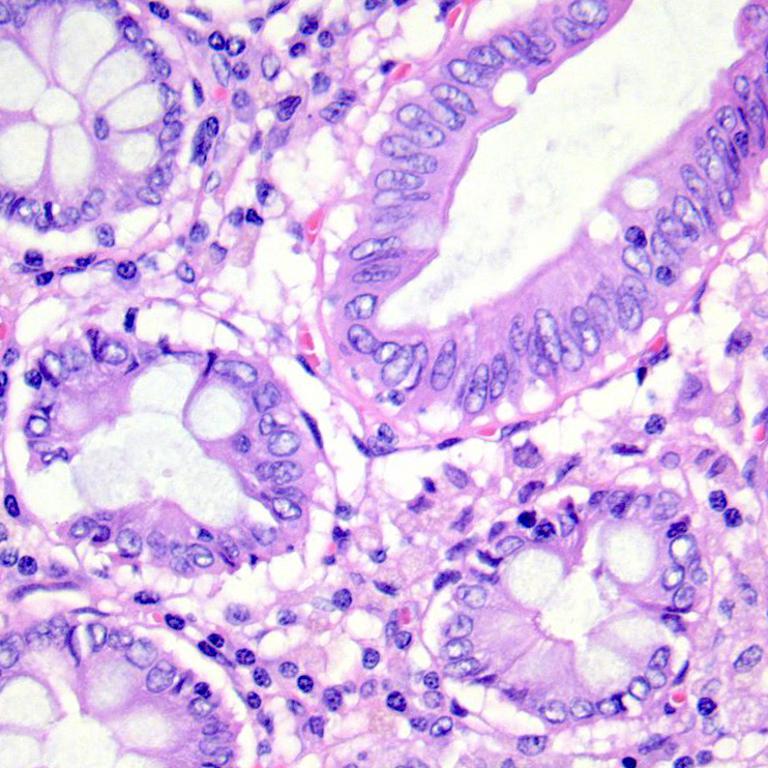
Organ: colon
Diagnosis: benign